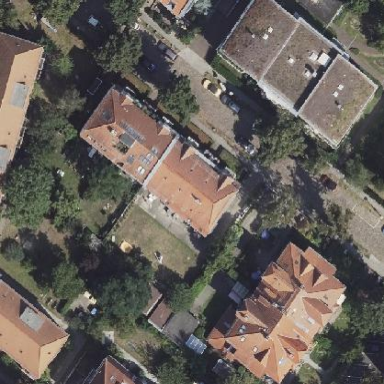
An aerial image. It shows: Hipped-roof building with apartments.